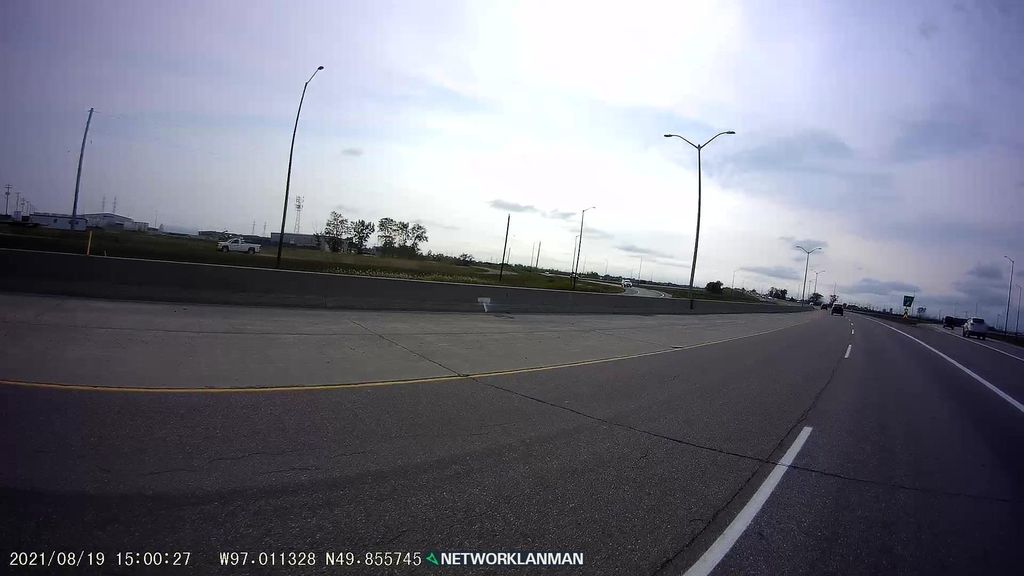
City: winnipeg